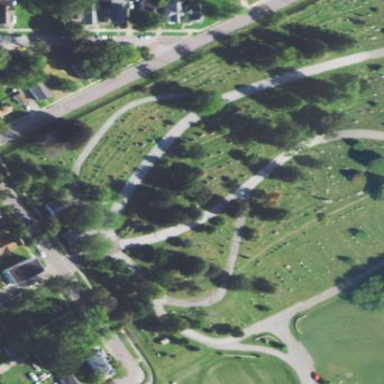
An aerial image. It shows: Cemetery.